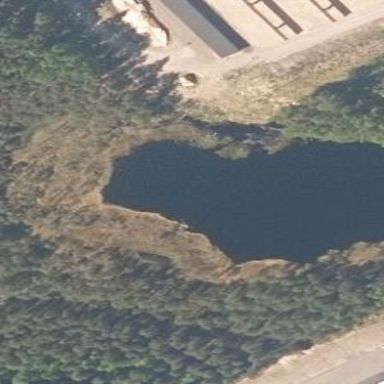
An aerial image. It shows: Pond surrounded by natural water.